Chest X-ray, PA view. Patient: 49 years old, sex M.
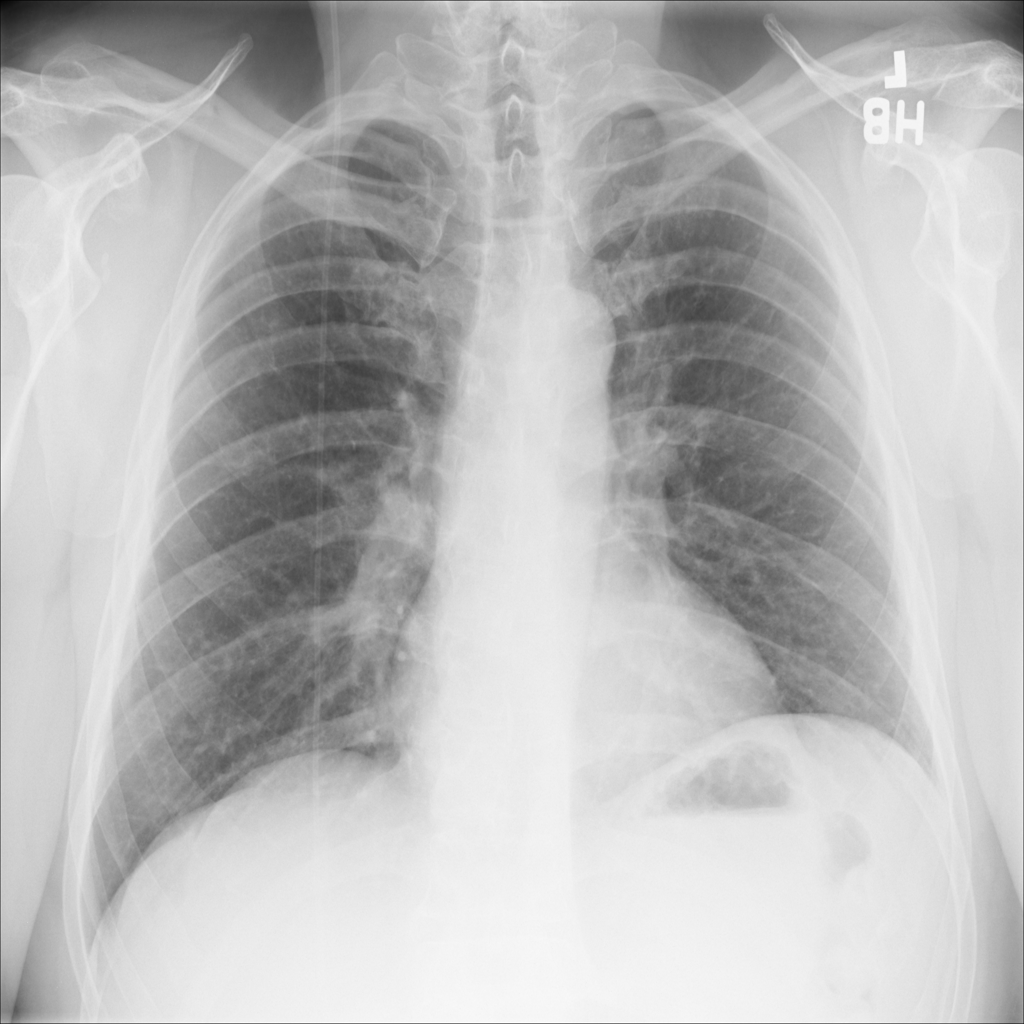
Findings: No Finding